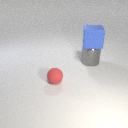
large gray metal cylinder below large blue rubber cube